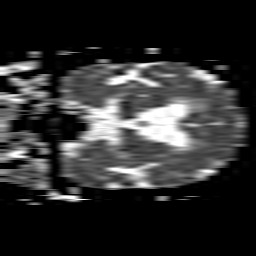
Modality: ADC
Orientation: coronal
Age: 77
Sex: male
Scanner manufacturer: philips
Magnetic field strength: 1.5 T
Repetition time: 3.517 s
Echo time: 0.07078 s